Field crop: maize
Growth stage: 1
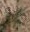
Species: salsola